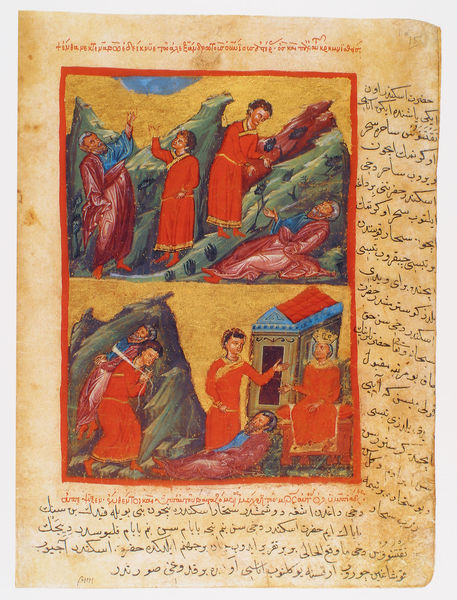
Titel: Der griechische Alexanderroman
Institution: Venedig, Hellenic Institute Codex Gr. 5
Schlagwörter: berg, blau, felsen, mann, grün, menschen, bunt, männer, orange, rücken, dach, haus, rot, malerei, bibel, leiche, tot, tragen, sitzend, krone, schrift, papier, gebirge, könig, thron, junge, liegend, buch, orient, seite, illustration, text, buchstaben, pergament, arabisch, kranker, krankheit, tempel, prophet, sklaven, helfen, hebräisch, buchmalerei, alexander, koran, finden, schift, alexanderroman, arabiuen, hebröisch